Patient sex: M
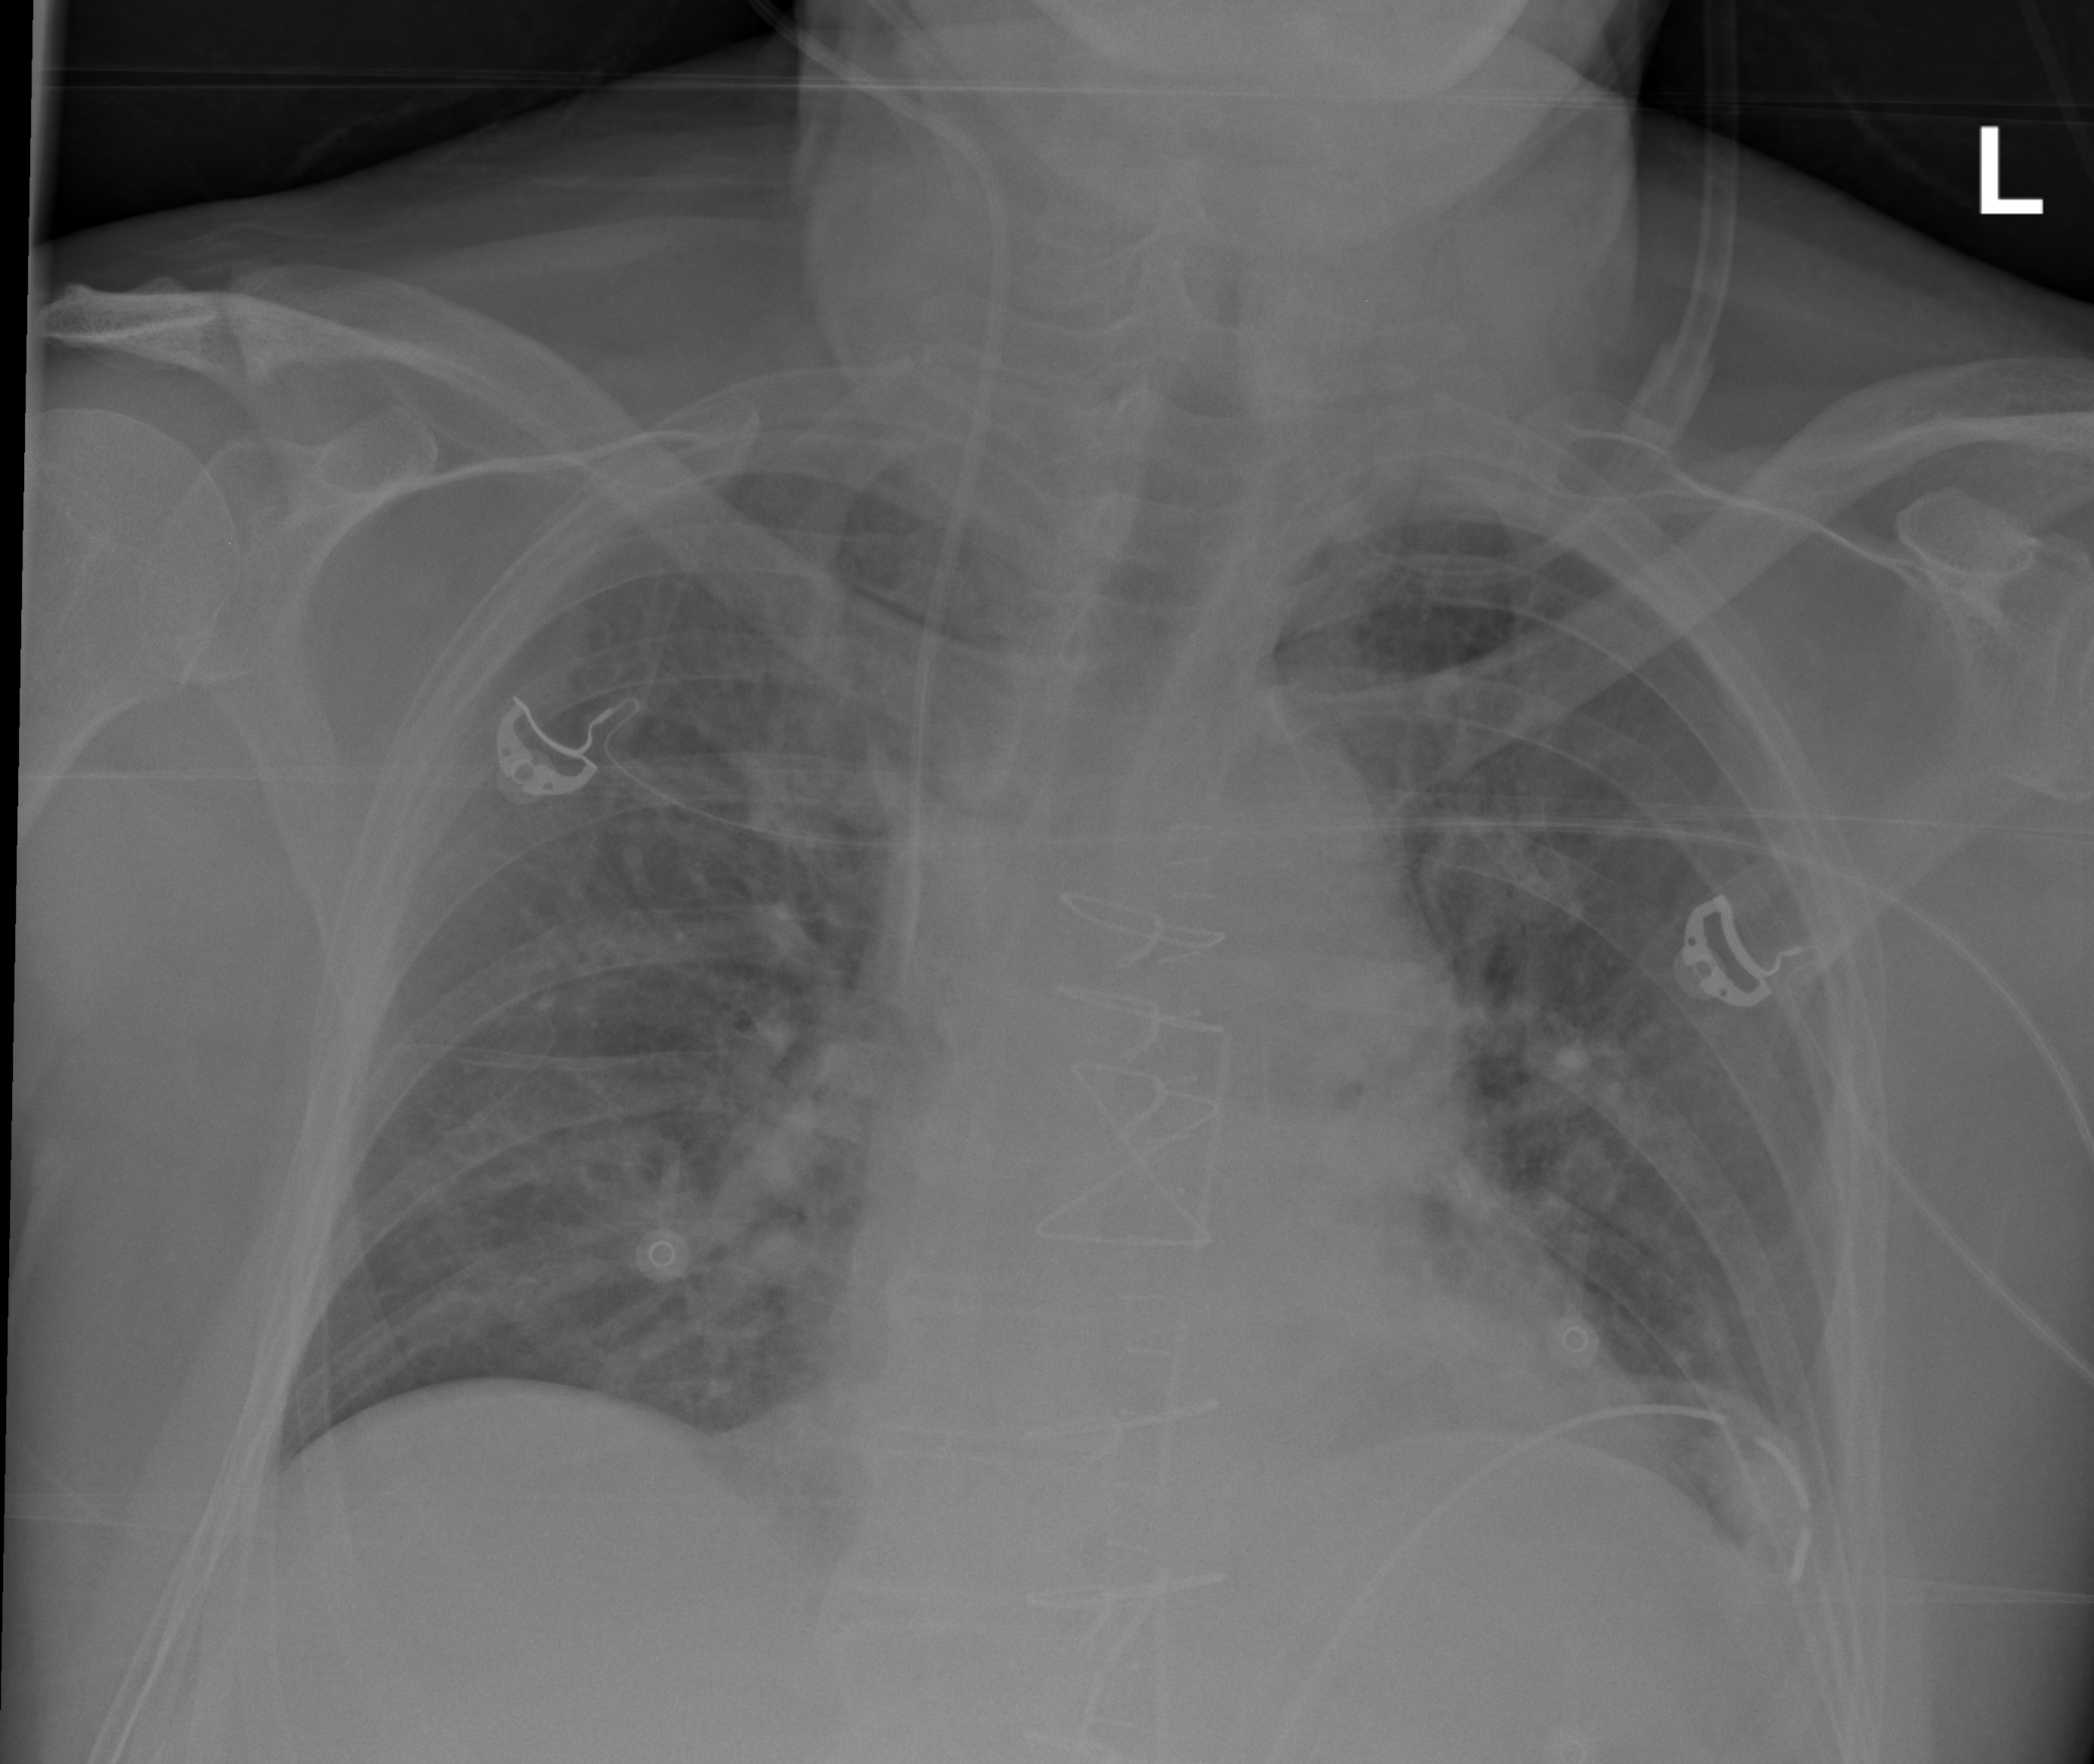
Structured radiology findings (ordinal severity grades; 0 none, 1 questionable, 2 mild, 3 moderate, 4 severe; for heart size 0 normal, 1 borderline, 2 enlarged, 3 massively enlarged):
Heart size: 2
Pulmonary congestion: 2
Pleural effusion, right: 0
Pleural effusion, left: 0
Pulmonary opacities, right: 2
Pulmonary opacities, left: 2
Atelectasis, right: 0
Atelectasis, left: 2